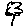
Label: tree